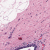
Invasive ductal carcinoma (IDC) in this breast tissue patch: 0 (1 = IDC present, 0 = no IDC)